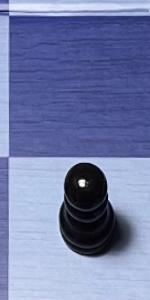
Label: Pawn_Black